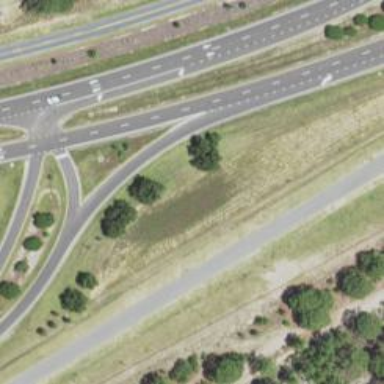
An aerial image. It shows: Trunk link highway with asphalt surface.